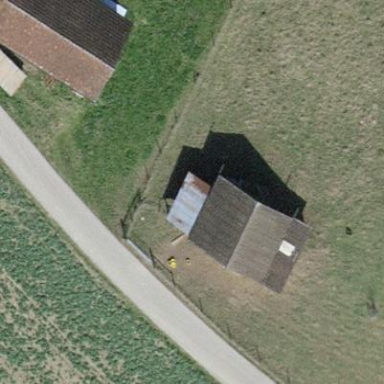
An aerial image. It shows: Farmyard area.